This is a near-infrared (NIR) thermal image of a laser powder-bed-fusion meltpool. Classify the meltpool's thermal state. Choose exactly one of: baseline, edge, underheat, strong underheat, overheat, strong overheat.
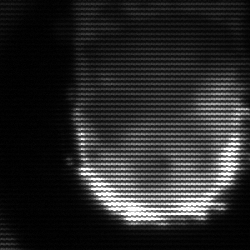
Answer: baseline